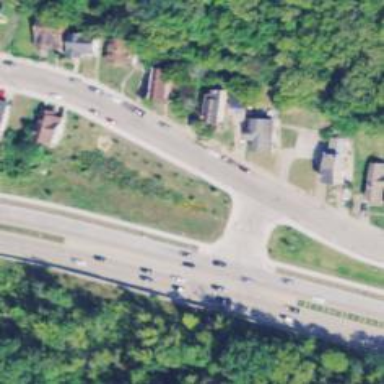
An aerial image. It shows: Stop road.